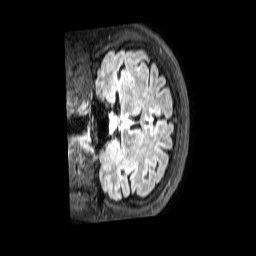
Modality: FLAIR
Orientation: coronal
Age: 50
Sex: female
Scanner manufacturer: philips
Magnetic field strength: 3 T
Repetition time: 4.8 s
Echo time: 0.275 s